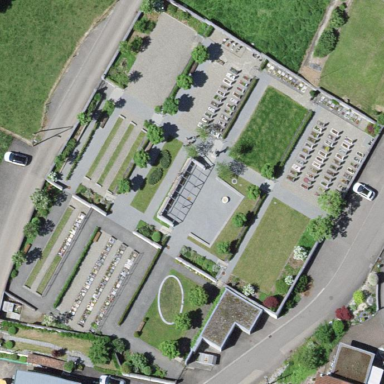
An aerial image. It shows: Cemetery.